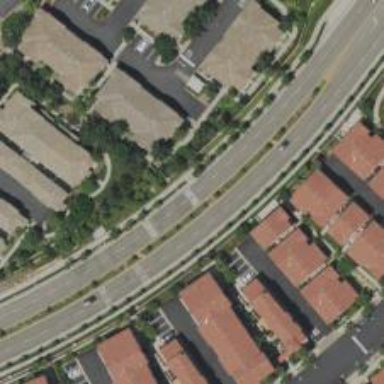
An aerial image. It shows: Secondary road with asphalt surface and separate sidewalk.